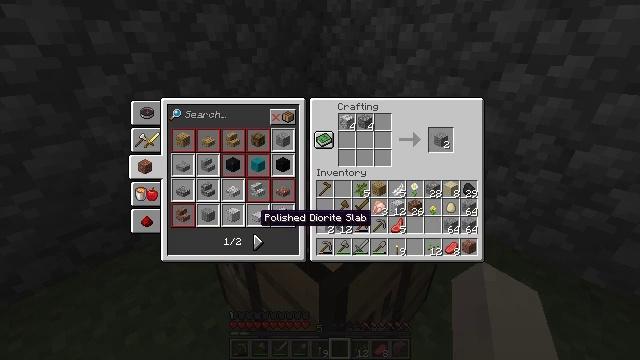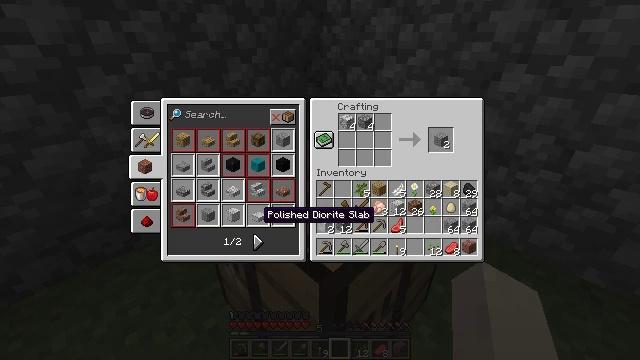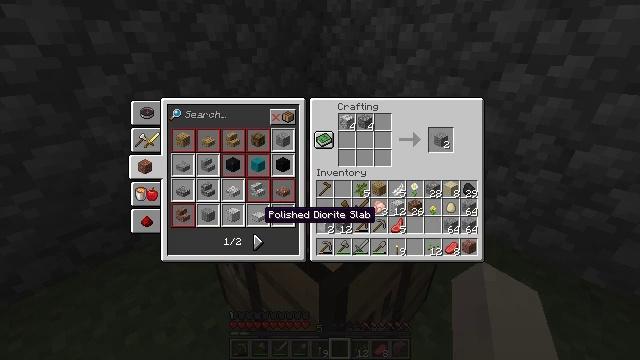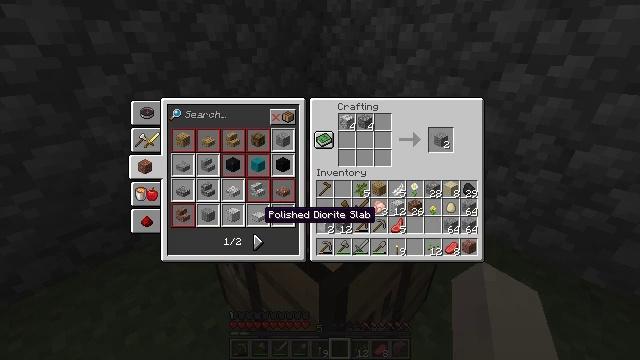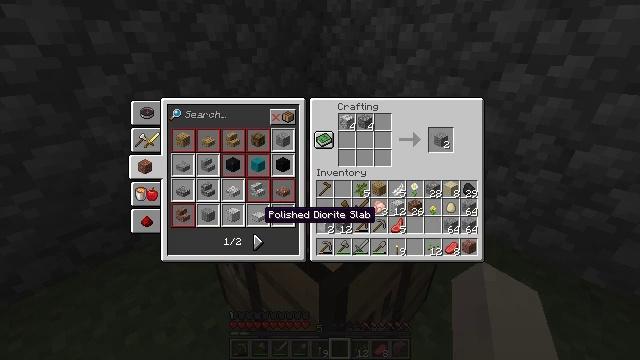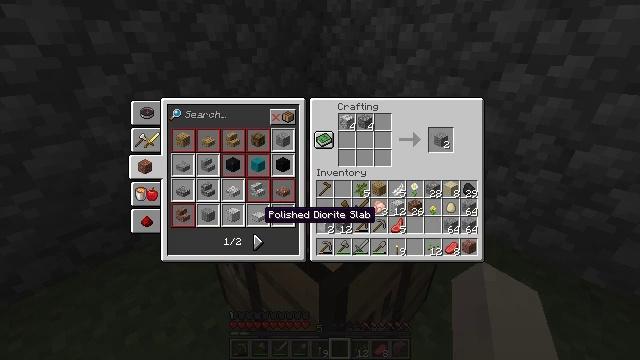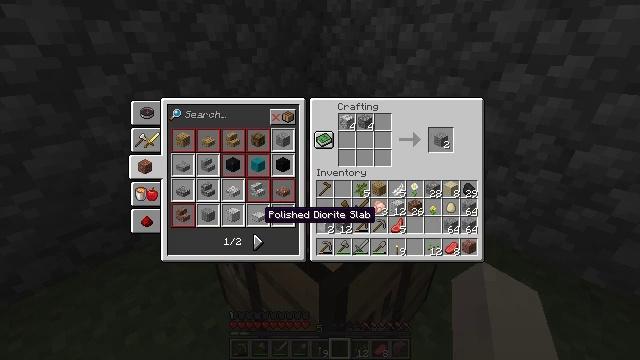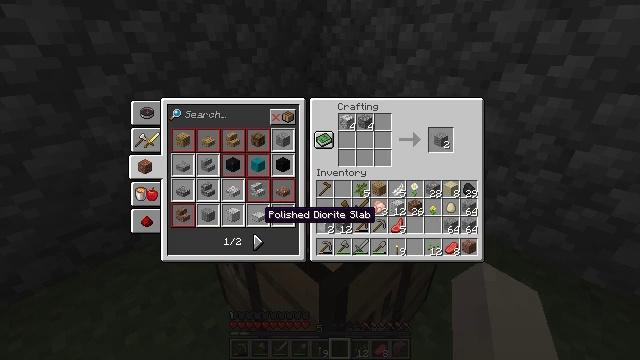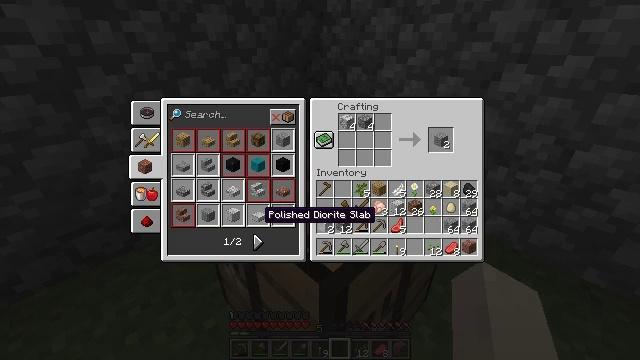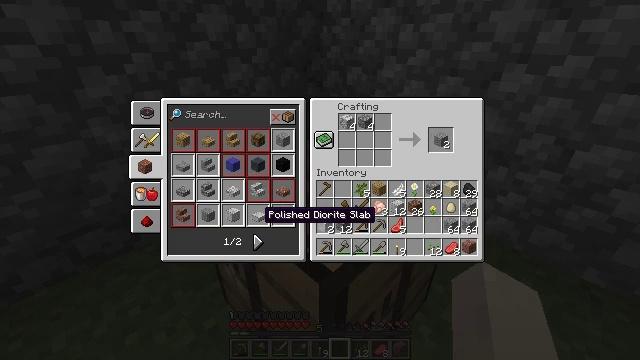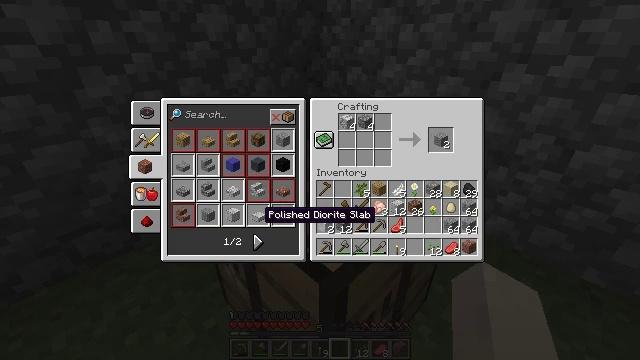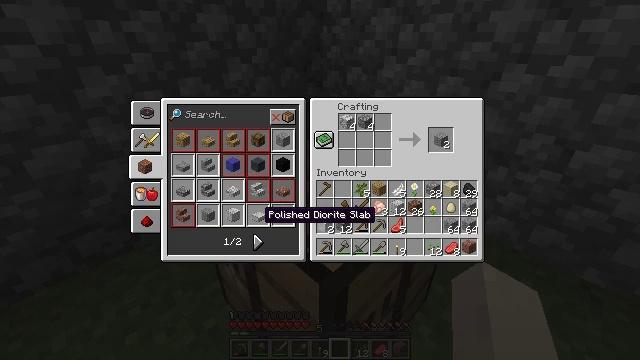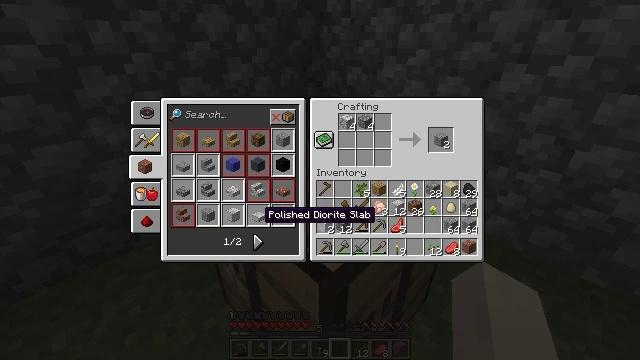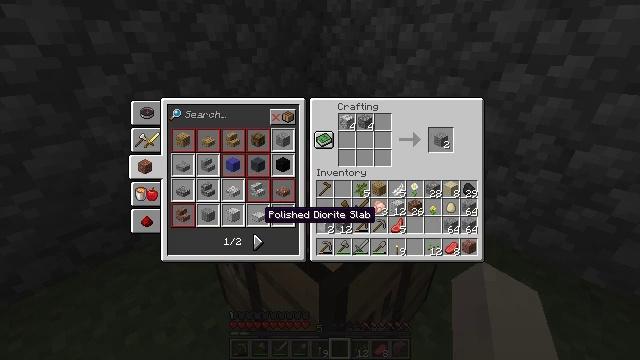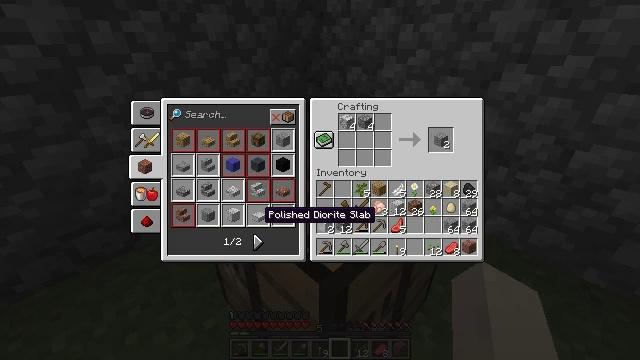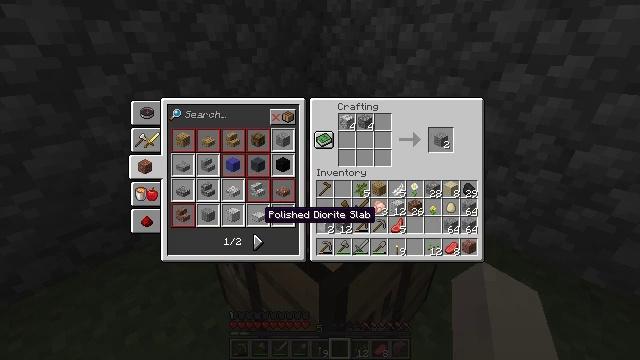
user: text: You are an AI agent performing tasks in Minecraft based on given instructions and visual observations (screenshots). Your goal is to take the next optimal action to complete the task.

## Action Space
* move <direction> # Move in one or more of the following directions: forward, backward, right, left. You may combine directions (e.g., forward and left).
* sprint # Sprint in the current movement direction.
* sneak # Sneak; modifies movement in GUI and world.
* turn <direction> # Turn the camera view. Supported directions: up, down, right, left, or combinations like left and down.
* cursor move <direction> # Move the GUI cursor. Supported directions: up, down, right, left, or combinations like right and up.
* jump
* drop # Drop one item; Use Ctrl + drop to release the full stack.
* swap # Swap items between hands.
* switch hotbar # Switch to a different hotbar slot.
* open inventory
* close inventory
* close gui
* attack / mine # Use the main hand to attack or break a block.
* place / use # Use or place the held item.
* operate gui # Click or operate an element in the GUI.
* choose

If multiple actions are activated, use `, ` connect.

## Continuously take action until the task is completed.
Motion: motion action
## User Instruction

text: Interact with the crafting table to craft an andesite slab.
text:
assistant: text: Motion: no_op
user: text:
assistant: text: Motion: no_op
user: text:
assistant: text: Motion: no_op
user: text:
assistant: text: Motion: no_op
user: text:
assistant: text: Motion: no_op
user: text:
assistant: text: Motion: no_op
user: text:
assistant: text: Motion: no_op
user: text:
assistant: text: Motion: no_op
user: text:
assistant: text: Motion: no_op
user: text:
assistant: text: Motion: no_op
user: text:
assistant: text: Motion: no_op
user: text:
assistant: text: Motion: no_op
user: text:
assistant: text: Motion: no_op
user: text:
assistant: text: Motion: no_op
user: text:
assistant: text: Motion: no_op
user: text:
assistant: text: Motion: no_op
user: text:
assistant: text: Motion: no_op
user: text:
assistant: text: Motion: no_op
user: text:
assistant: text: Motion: no_op
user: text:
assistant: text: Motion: no_op
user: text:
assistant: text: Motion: no_op
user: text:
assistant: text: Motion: no_op
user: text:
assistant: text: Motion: no_op
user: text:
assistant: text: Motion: no_op
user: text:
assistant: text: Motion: no_op
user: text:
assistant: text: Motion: no_op
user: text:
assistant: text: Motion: no_op
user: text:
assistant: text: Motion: no_op
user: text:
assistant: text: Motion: no_op
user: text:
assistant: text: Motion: no_op